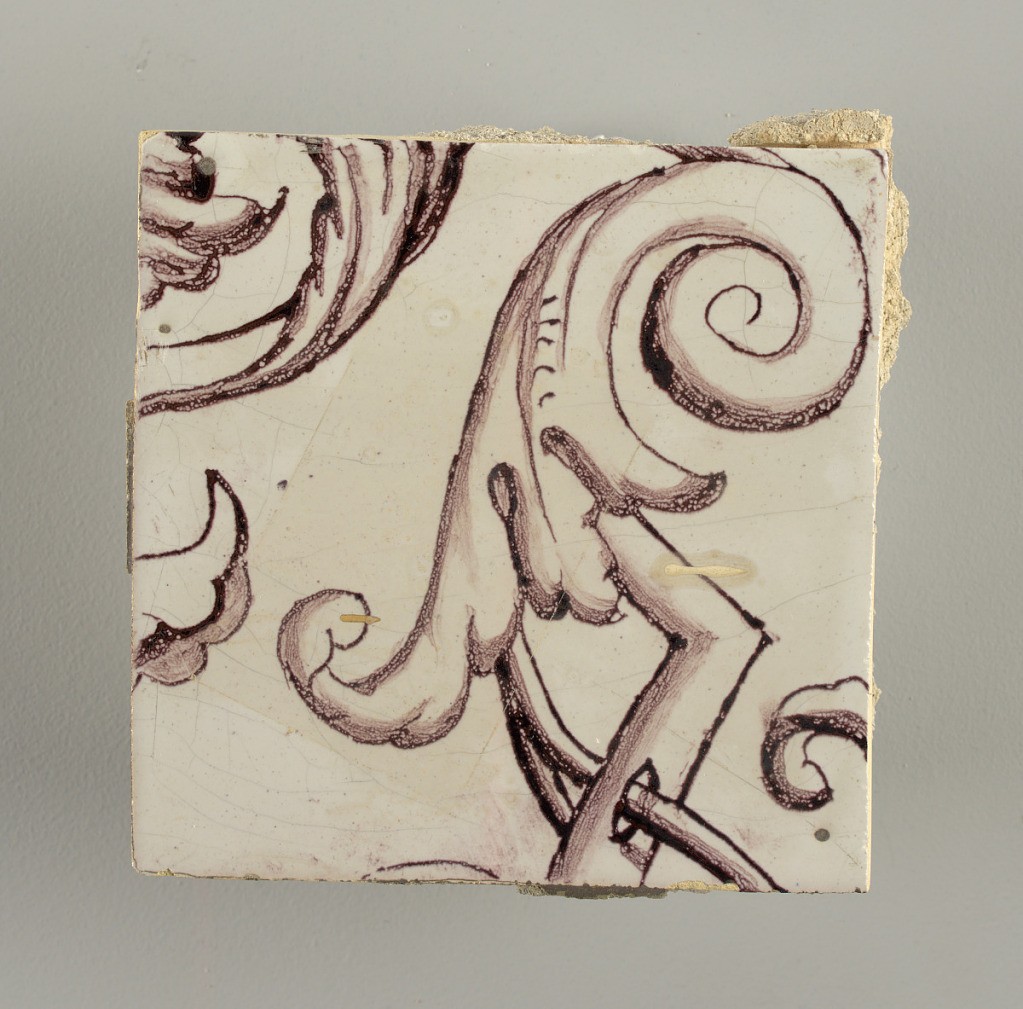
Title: Wall facing
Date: ca. 1725
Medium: Tin-glazed earthenware, underglaze
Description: Horizontal rectangle.  Thirty-seven tiles wide and twenty-one high with opening for door or window nineteen and one-half tiles high and twelve wide.  To left and right of opening, centered canopy above. Left, woman representing Hope, right, a sculputure urn.  Centered above opening, a mascaron.  Arabesque design of foliage.